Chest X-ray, AP view. Patient: 41 years old, sex M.
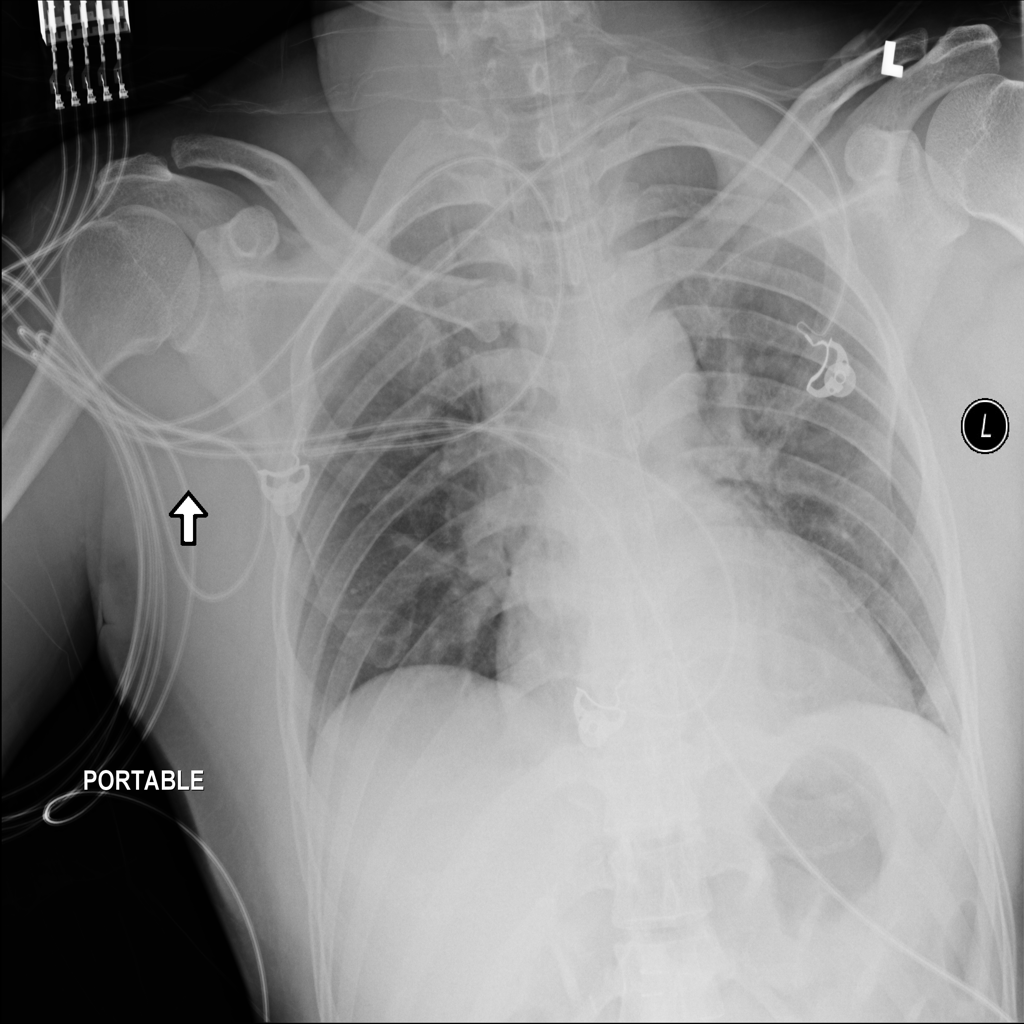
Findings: No Finding